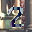
Label: 2